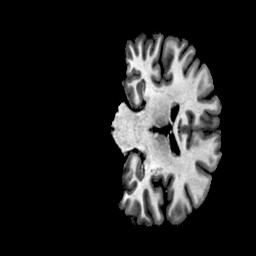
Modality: T1w
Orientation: coronal
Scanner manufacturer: ge
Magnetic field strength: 3 T
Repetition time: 0.00766 s
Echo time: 0.003476 s